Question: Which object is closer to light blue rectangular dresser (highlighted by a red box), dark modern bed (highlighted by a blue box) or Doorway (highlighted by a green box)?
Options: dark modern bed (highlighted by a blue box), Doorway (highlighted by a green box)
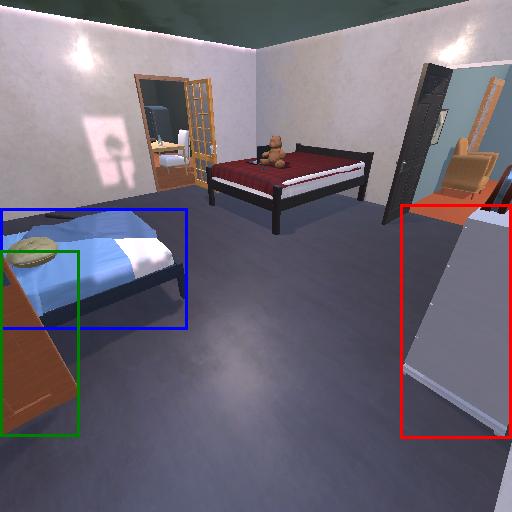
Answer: dark modern bed (highlighted by a blue box)